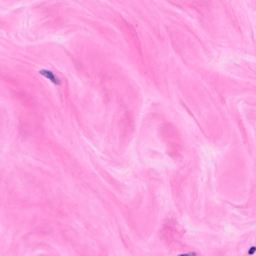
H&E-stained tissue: Breast